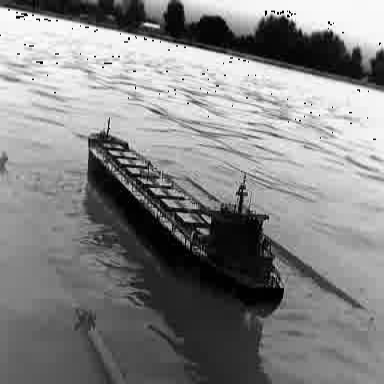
There is a liner in the infrared image.